Question: I making my fragment changer helper class and i have some issue with it.
I call it 'FragmentChanger'
It has a 'fragmentContainer', which is a 'ViewGroup', that holds all the fragments i would like to show.
I have made my own 'replace(Fragment fragmentToChange, boolean needSaveToBackStack)'
function which is:
- - - 'needSaveToBackStack''true''false'
The error is the follwowing:
If i use my replace function with saving to backStack it is works properly, i can use my device's back button to stepping back and back to previsiously added fragments it is works like a charm.
But when i would like to replace a fragment saving to backStack, there is something wrong in my code because when i stepping back, , and
So i can see 2 fragments at the very same time, like this:

This is my code:
'''
//It is my helper class to handle replacing fragments.
public class FragmentChanger {
// fragmentTransaction
FragmentTransaction fragmentTransaction;
// the container for fragments
ViewGroup fragmentContainer;
// activity ofc
Activity act;
// Ctr: adding a default fragment to be the first so we can see it at app
// start
public FragmentChanger(Activity act, ViewGroup container, Fragment startingFragment) {
this.act = act;
this.fragmentContainer = container;
fragmentTransaction = act.getFragmentManager().beginTransaction();
fragmentTransaction.add(container.getId(), startingFragment, startingFragment.getClass().getSimpleName());
fragmentTransaction.addToBackStack(startingFragment.getClass().getSimpleName());
fragmentTransaction.commit();
}
// Replacing a fragment with an other one
public void replace(Fragment fragmentToChange, boolean needSaveToBackStack) {
fragmentTransaction = act.getFragmentManager().beginTransaction();
// replacing old fragment to the new one!
fragmentTransaction.replace(fragmentContainer.getId(), fragmentToChange, fragmentToChange.getClass().getSimpleName());
// Some null checking, and if the new fragment is NOT equals the current
// fragment
if (getCurrentFragment() != null && getCurrentFragment() != fragmentToChange) {
/*** Important** because something here is wrong ***/
// only addToBackStack when i want it, when needSaveToBackStack =
// true!
if (needSaveToBackStack) {
fragmentTransaction.addToBackStack(fragmentToChange.getClass().getSimpleName());
}
}
// commiting changes
fragmentTransaction.commit();
}
// getting current Fragment
private Fragment getCurrentFragment() {
try {
FragmentManager fragmentManager = act.getFragmentManager();
String fragmentTag = fragmentManager.getBackStackEntryAt(fragmentManager.getBackStackEntryCount() - 1).getName();
Fragment currentFragment = act.getFragmentManager().findFragmentByTag(fragmentTag);
return currentFragment;
} catch (Exception ex) {
ex.printStackTrace();
}
return null;
}
// Logging the back stack
public void logBackStack() {
Log("Logging back stack:", "=============");
FragmentManager fragmentManager = act.getFragmentManager();
int stackSize = fragmentManager.getBackStackEntryCount();
Log("Fragments count on the stack: ", stackSize + "");
for (int i = 0; i < stackSize; i++) {
String fragmentTag = fragmentManager.getBackStackEntryAt(i).getName();
Log("Fragment on the stack: ", fragmentTag);
}
}
private void Log(String str, String msg) {
Log.i(str, msg);
}
}
'''
And this is my MainActivity where i test my fragment helper class:
'''
public class MainActivity extends Activity implements OnClickListener {
// My 3 Fragment Classes, could be N other type,
// in this example I only got 3
FragmentA fragmentA;
FragmentB fragmentB;
FragmentC fragmentC;
// Button to add the fragments manually
Button addA, addB, addC;
// This is my activity's container, its a simple viewGroup
// could be anything that can hold fragments
ViewGroup fragmentContainer;
// This is my fragment changer helper class that need some revision by you
// guys
FragmentChanger fragmentChanger;
@Override
protected void onCreate(Bundle savedInstanceState) {
super.onCreate(savedInstanceState);
setContentView(R.layout.activity_main);
//defining my adding buttons
addA = (Button)findViewById(R.id.addAbtn);
addB = (Button)findViewById(R.id.addBbtn);
addC = (Button)findViewById(R.id.addCbtn);
//setting onclicklistenrs
addA.setOnClickListener(this);
addB.setOnClickListener(this);
addC.setOnClickListener(this);
// defining my main container, this will holds fragments
fragmentContainer = (ViewGroup) findViewById(R.id.fragmentContainer);
// defining my fragments, each of them got an Activity (this), a
// Container (mainContainer), and a Layout ofc.
fragmentA = new FragmentA(this, fragmentContainer, R.layout.fragment_a_layout);
fragmentB = new FragmentB(this, fragmentContainer, R.layout.fragment_b_layout);
fragmentC = new FragmentC(this, fragmentContainer, R.layout.fragment_c_layout);
// defining my fragment changer with an activity(this), a
// container(mainContent) and a starting fragment to show!
fragmentChanger = new FragmentChanger(this, fragmentContainer, fragmentA);
}
@Override
public void onClick(View view) {
if (view.equals(addA)) {
//When adding fragmentA, i always want to save it to backstack
fragmentChanger.replace(fragmentA, true);
} else if (view.equals(addB)) {
//I dont want to save to back stack when adding B
//So if i press back button, i dont want to see fragmentB ever again.
//(But i do see, this is the error.)
fragmentChanger.replace(fragmentB, false);
} else if (view.equals(addC)) {
//When adding fragmentC, i always want to save it to backstack
fragmentChanger.replace(fragmentC, true);
}
//After any modification on fragments, i log the backstack
fragmentChanger.logBackStack();
}
'''
}
Then why is it appears if i push back button?
I greatly appreciate any advice, this is my first attempt with using fragments with my own helper class and i would like to make it greatly usable.
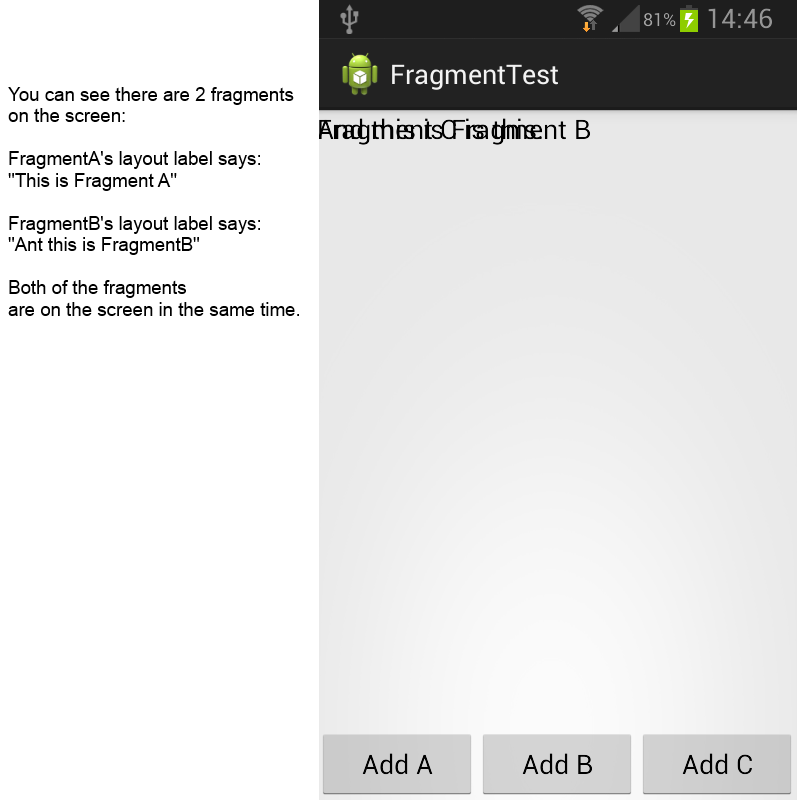
Answer: So here what I found wrong with your code:
1) You are mixing together tags of 'Fragment' and 'BackStackEntry'.
'''
String fragmentTag = fragmentManager.getBackStackEntryAt(fragmentManager.getBackStackEntryCount() - 1).getName();
'''
So here you are getting the tag of 'BackStackEntry' (not 'Fragment'), which you adding or not in 'fragmentTransaction.addToBackStack()'. Therefore, you are getting the wrong state and using it as current fragment.
2) It is generally not a good idea to store and reuse fragments like you do in your class fields: 'FragmentA fragmentA;'. It can lead to problems with state and inflation, it is better to create them on every transaction, if you don't want to solve additional puzzles.